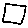
Label: square